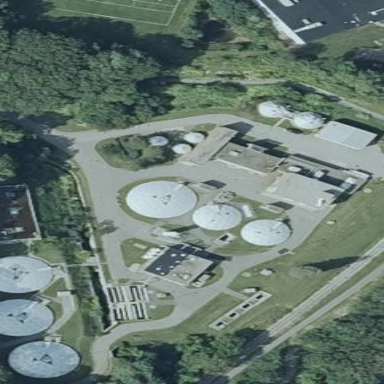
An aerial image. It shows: Wastewater plant.